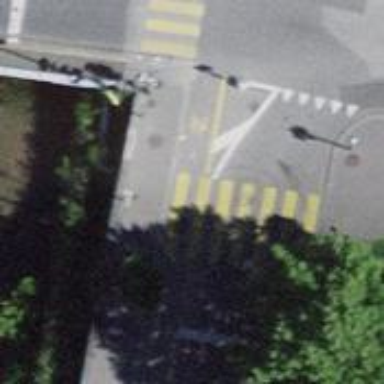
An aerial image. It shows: Residential road with asphalt surface. There are sidewalks on both sides and cycle lane on both sides as well.